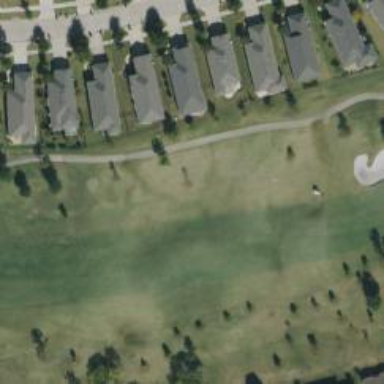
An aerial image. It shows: View of golf hole.